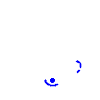
Particle: electron